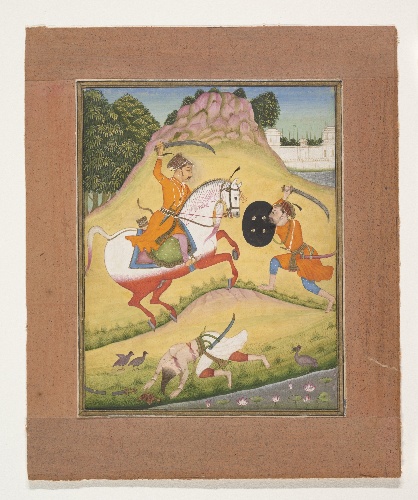
Artist: Mohamed
Artist bio: active early 18th century
Date: 1714
Object type: Folio
Classification: Paintings
Medium: Ink and opaque watercolor on paper
Culture: India (Rajasthan, Bikaner)
Dimensions: 6 x 4 3/4 in. (15.2 x 12.1 cm)
Department: Asian Art
Credit line: Gift of John and Evelyn Kossak, The Kronos Collections, 1980
Accession year: 1980
Repository: Metropolitan Museum of Art, New York, NY
Tags: Battles|Swords|Men|Death|Horses